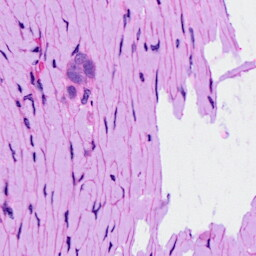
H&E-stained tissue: Ovarian